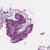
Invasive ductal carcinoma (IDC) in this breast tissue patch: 1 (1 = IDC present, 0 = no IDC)